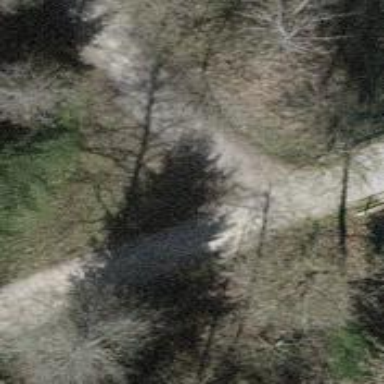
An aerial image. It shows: Gravel track with grade 2 tracktype.